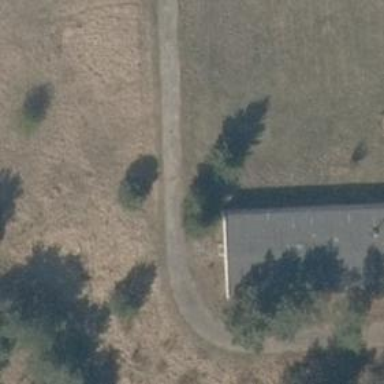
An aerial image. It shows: Service road with concrete surface.